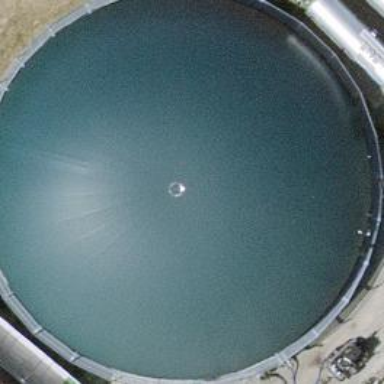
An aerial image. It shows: Domed storage tank building.